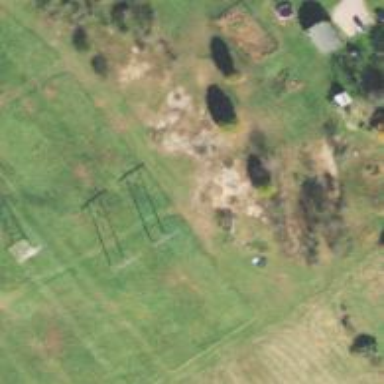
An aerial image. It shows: H-frame designed tower for power lines.